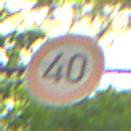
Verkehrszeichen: Geschwindigkeit40
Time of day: MorningAfternoon
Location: Outdoor (RoadRail)
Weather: Clear
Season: NotSpecified
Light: Natural